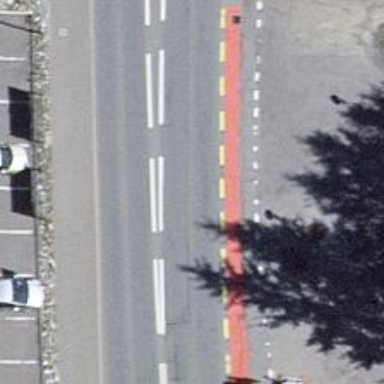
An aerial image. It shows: Secondary road with asphalt surface. There is designated lane for cyclists on the left side.